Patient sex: M
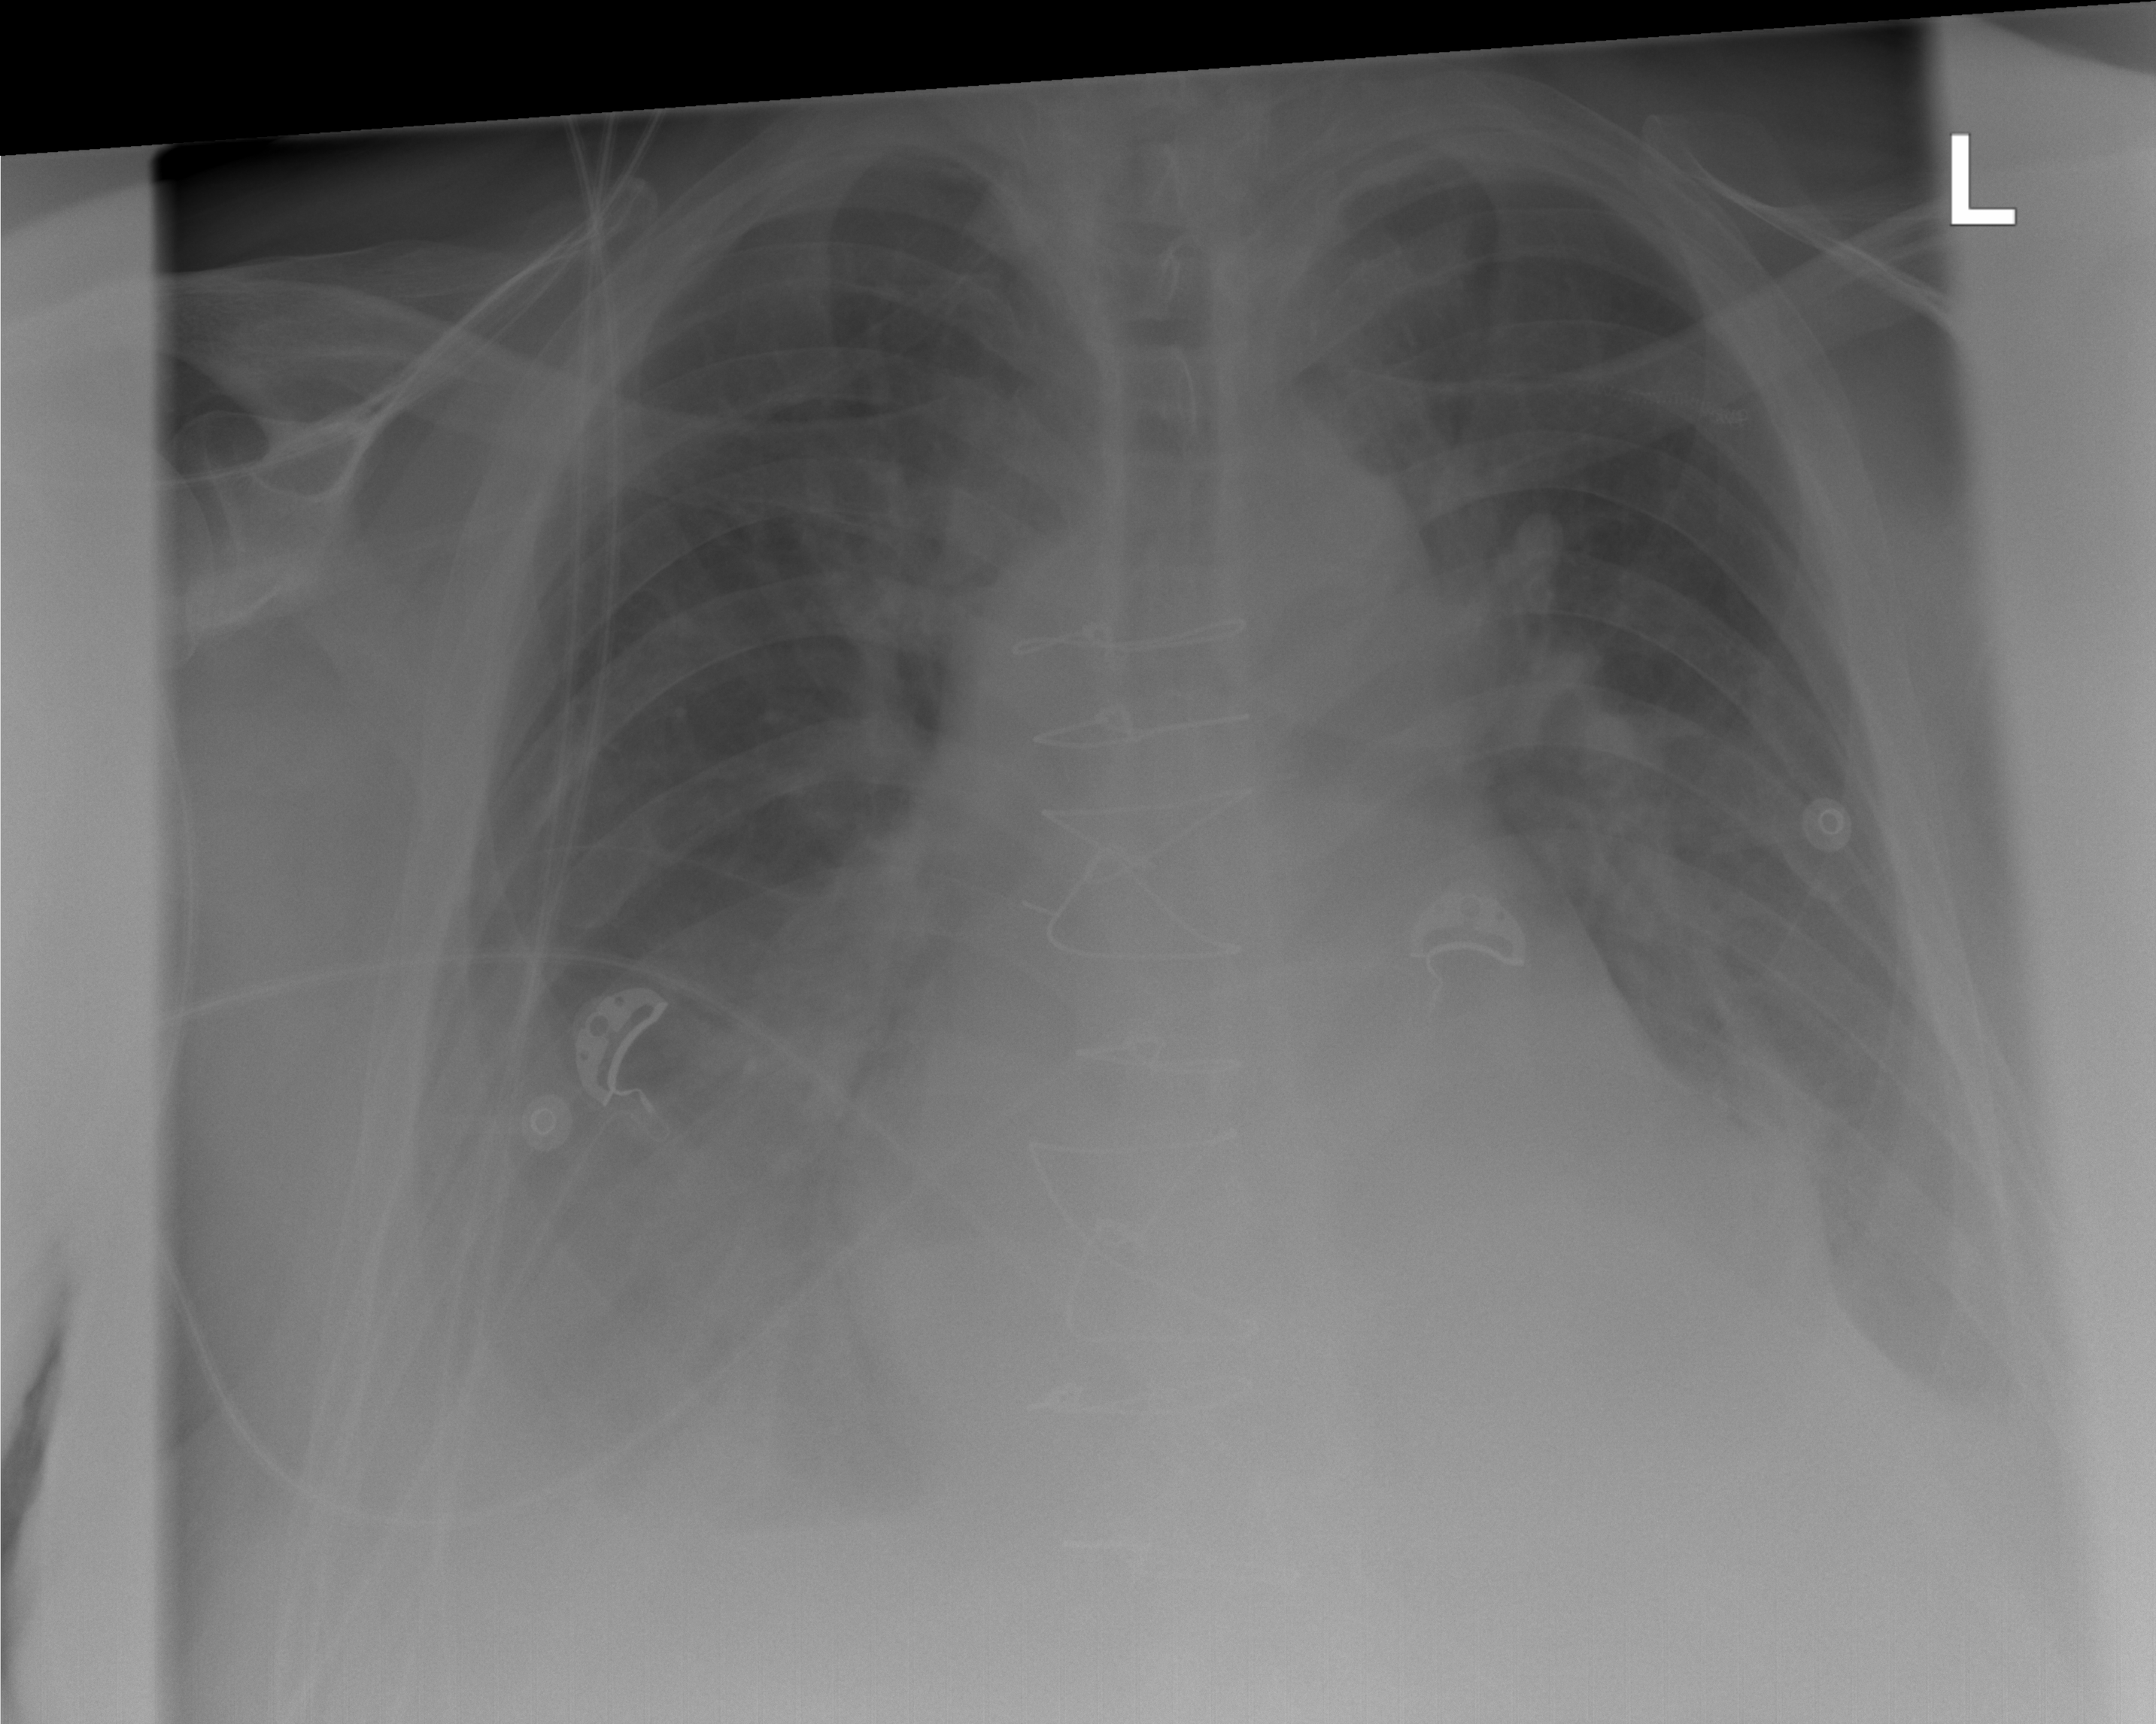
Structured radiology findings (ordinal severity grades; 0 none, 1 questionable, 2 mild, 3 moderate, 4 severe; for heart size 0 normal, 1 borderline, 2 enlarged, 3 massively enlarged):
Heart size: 2
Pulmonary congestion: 2
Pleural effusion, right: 2
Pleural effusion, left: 2
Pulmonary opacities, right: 1
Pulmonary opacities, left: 1
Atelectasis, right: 2
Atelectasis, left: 2